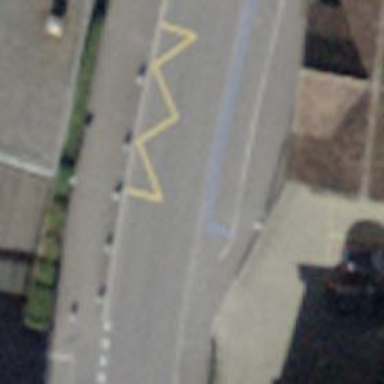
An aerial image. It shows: Bus stop with designated public transport stop position.